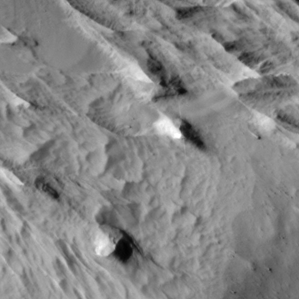
Label: non_frost